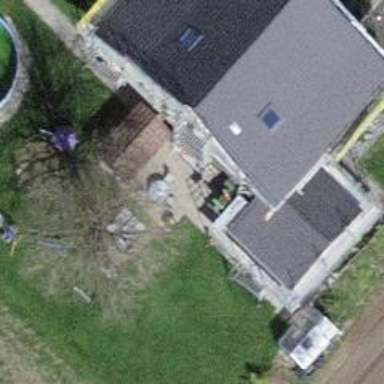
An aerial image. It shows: Simple house.